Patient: sex F, age 68
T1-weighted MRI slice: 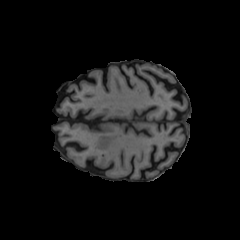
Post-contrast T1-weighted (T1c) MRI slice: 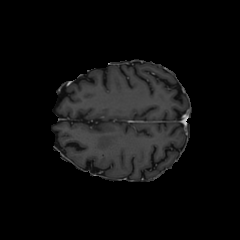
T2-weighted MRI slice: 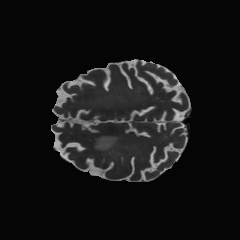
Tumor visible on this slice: yes
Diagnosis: Glioblastoma, IDH-wildtype
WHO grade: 4